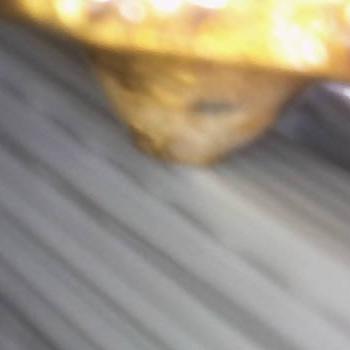
Flow rate: 78%